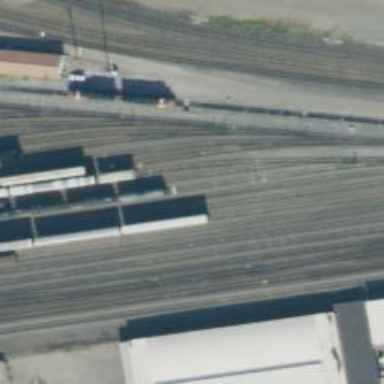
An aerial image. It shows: Railway yard in service.